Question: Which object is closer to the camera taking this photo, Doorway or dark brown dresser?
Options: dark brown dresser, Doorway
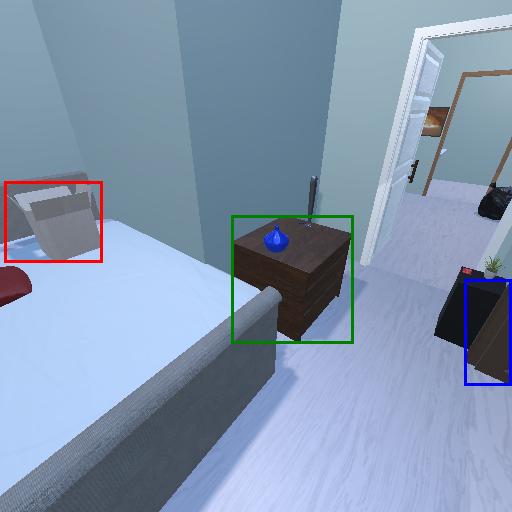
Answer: dark brown dresser